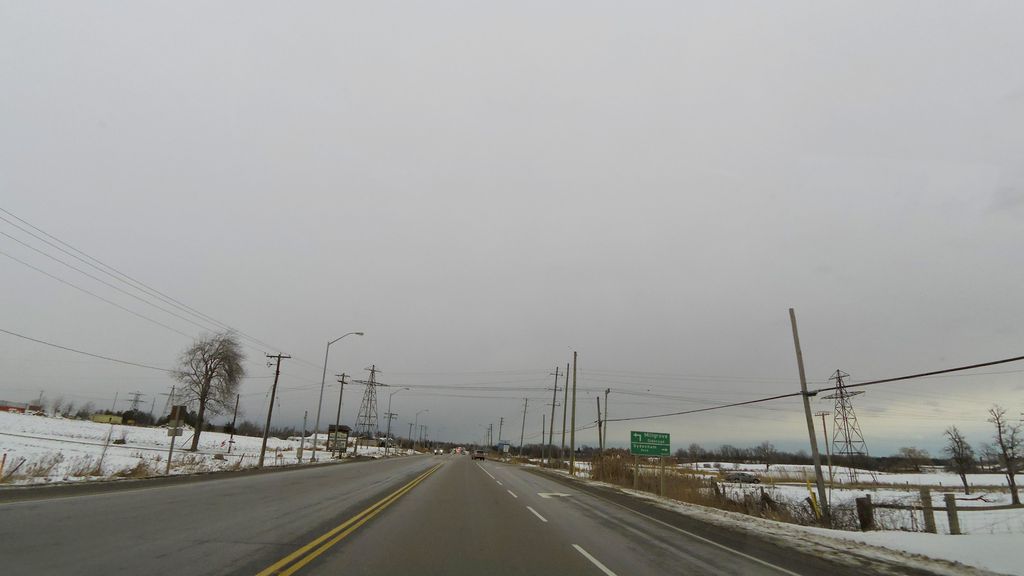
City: hamilton